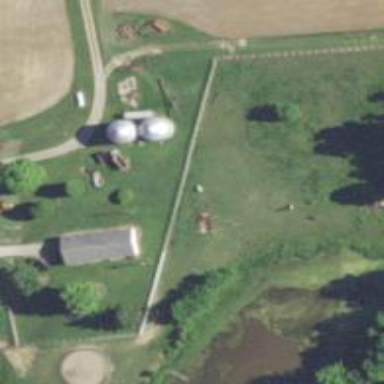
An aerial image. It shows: Silo.